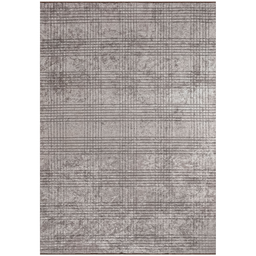
Label: decoration